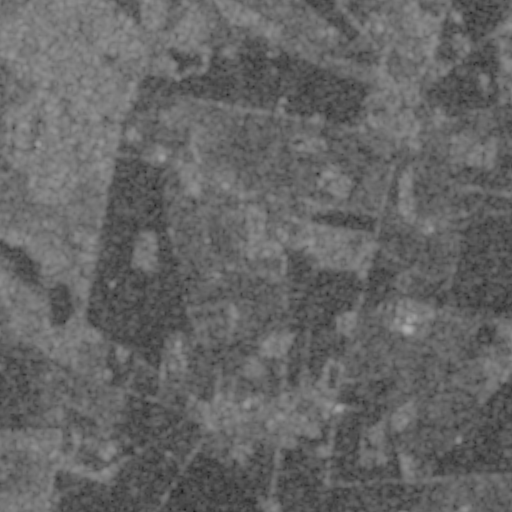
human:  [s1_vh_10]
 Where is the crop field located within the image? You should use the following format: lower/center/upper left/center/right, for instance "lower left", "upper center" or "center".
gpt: The crop field is located in the lower left of the image.
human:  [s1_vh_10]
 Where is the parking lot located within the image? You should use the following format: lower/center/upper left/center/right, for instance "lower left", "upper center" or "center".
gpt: The parking lot is located in the lower of the image.
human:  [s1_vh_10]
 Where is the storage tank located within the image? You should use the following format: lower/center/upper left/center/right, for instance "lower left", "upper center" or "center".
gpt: The storage tank is located in the center right of the image.
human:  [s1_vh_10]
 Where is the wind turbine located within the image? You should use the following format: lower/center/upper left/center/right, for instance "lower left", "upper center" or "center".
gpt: The wind turbine is located in the center right of the image.
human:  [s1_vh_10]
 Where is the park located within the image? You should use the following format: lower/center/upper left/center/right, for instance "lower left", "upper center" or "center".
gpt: There is no park in the image.

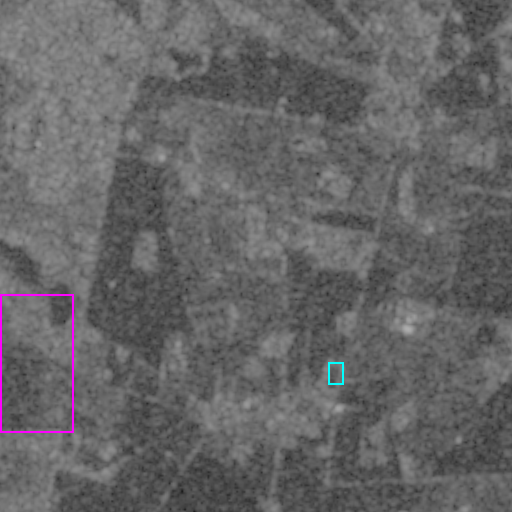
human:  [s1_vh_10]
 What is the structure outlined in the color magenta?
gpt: The structure outlined in magenta is a crop field.
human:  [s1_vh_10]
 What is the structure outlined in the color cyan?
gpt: The structure outlined in cyan is a park.
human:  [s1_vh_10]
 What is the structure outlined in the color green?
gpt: There is no green outline.